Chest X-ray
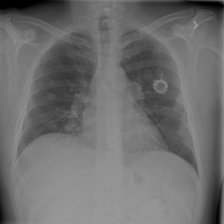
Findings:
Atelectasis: negative
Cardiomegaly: negative
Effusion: negative
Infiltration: negative
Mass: negative
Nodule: negative
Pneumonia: negative
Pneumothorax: negative
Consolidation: negative
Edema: negative
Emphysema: negative
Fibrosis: negative
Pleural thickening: negative
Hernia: negative